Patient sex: F
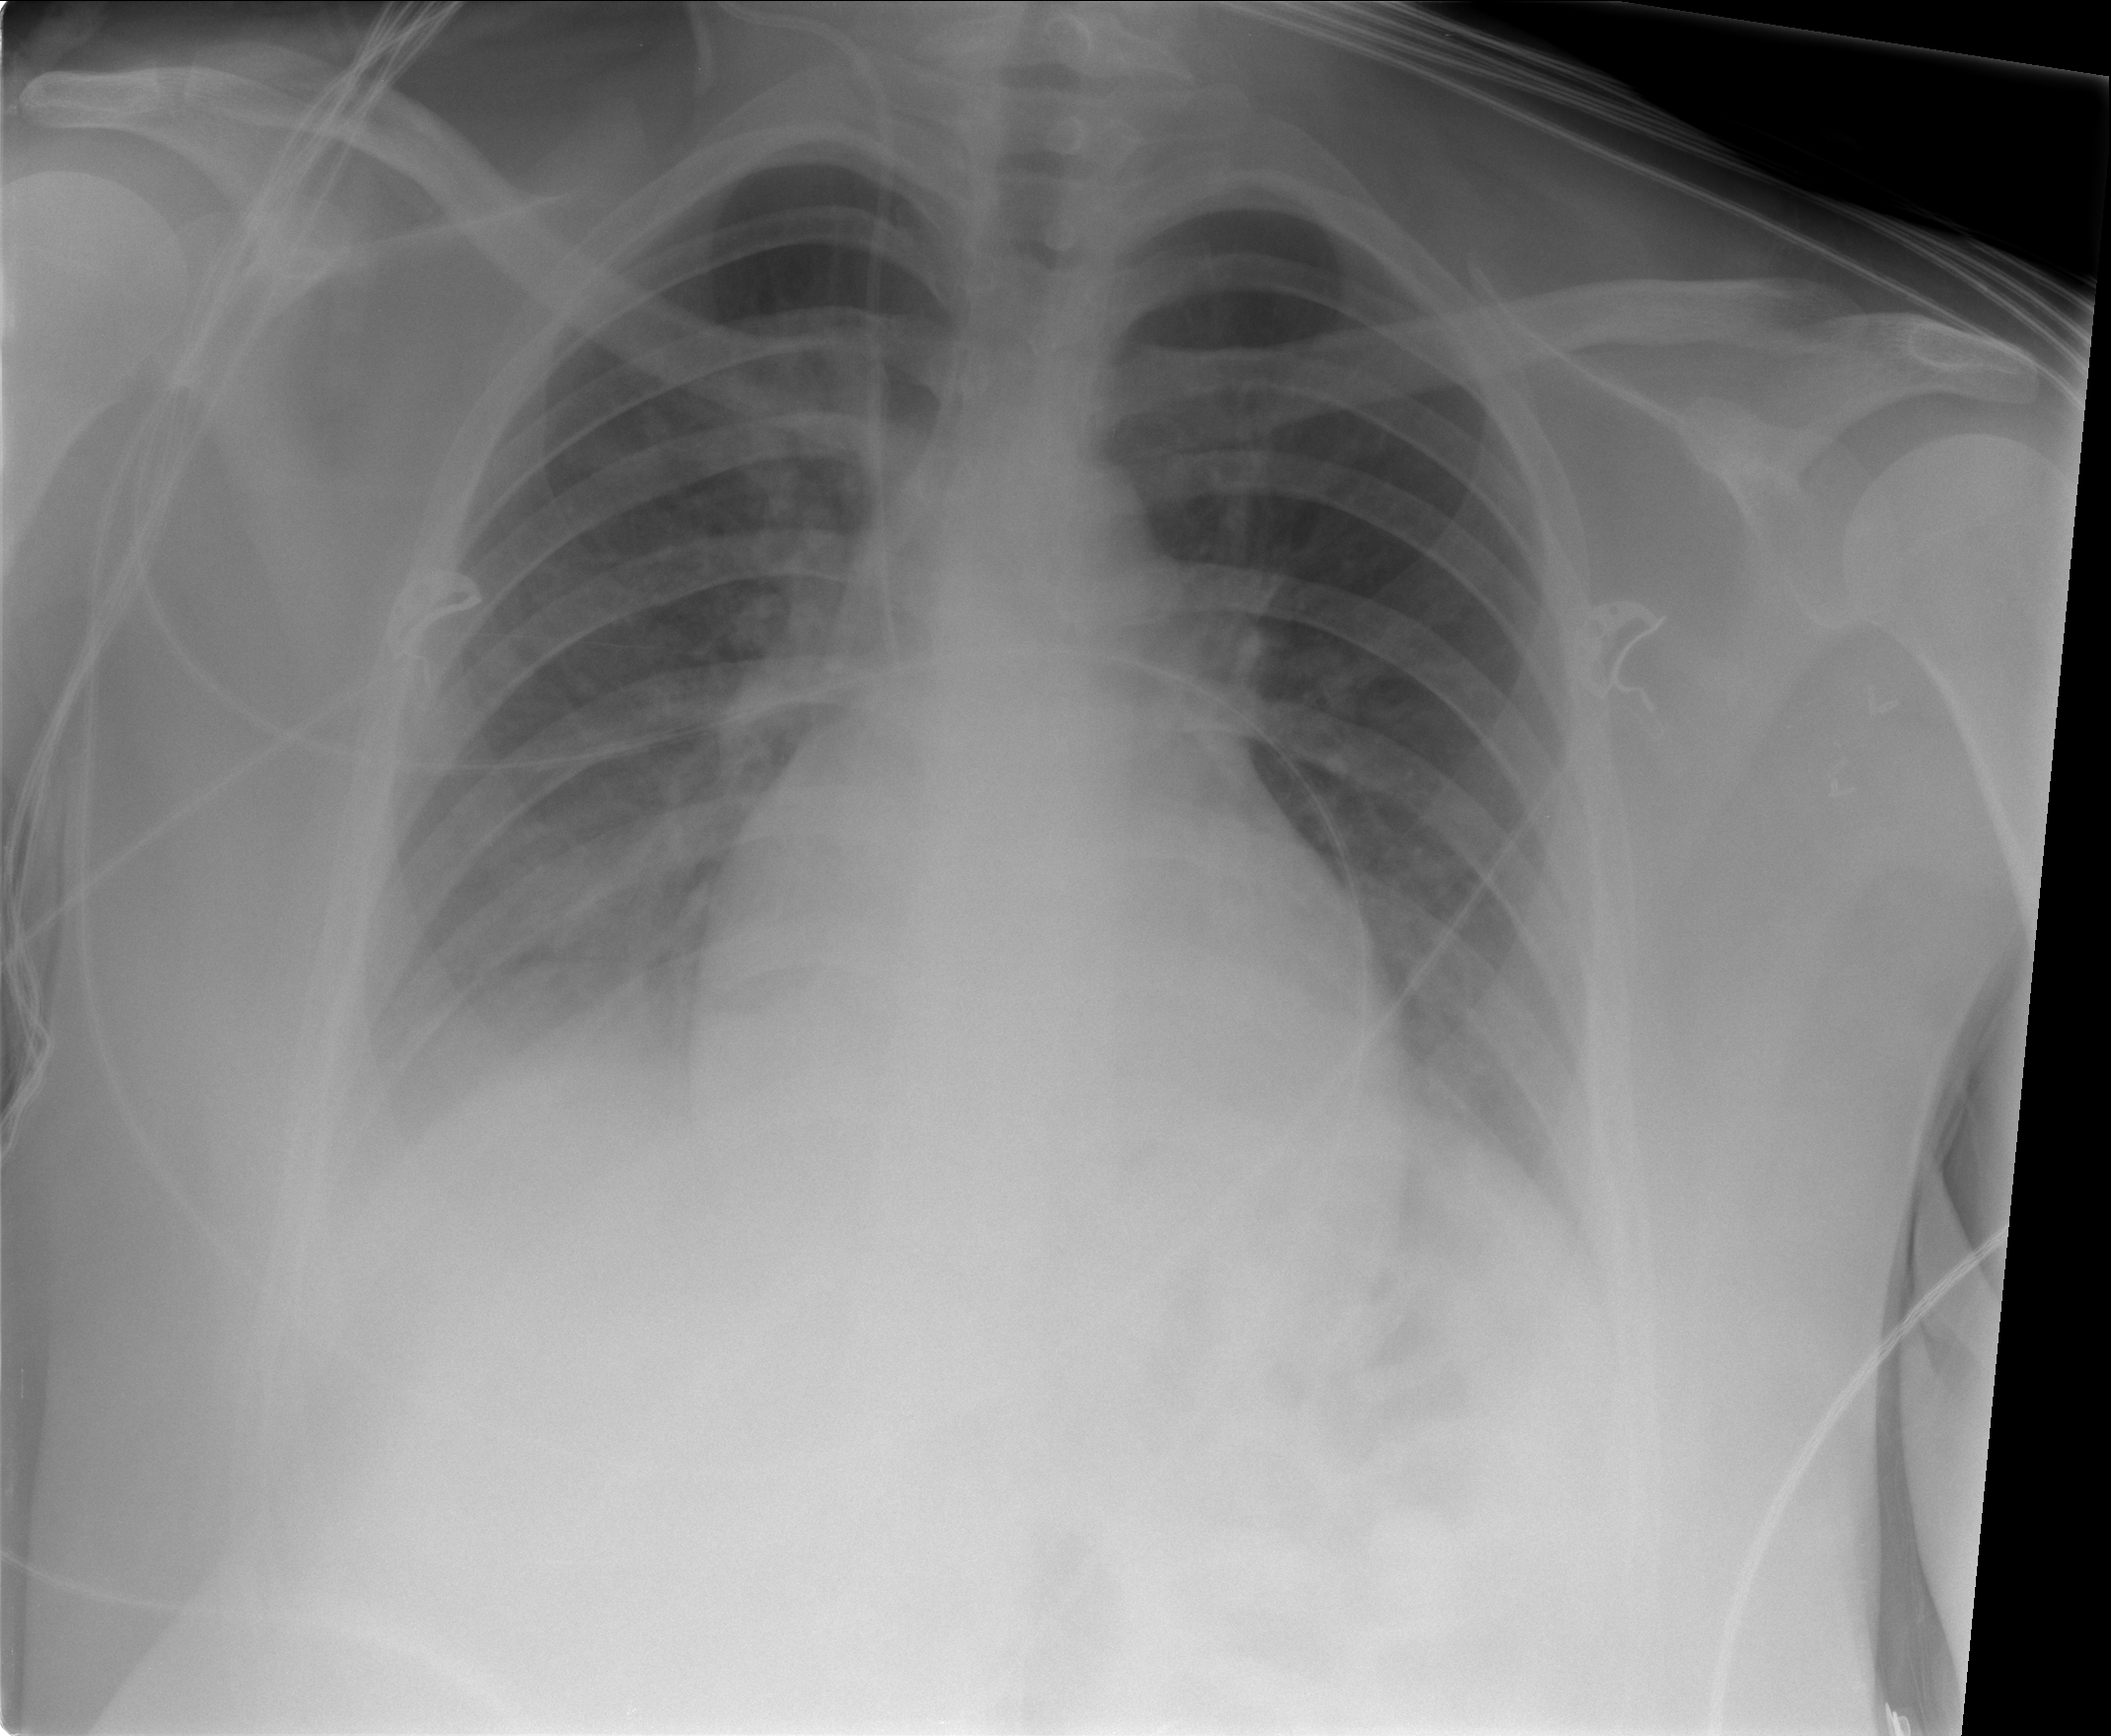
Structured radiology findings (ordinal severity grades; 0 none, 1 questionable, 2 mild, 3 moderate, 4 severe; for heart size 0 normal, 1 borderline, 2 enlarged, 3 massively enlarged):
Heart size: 1
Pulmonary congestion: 2
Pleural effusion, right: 2
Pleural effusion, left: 2
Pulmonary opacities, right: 0
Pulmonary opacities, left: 0
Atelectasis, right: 2
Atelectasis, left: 2